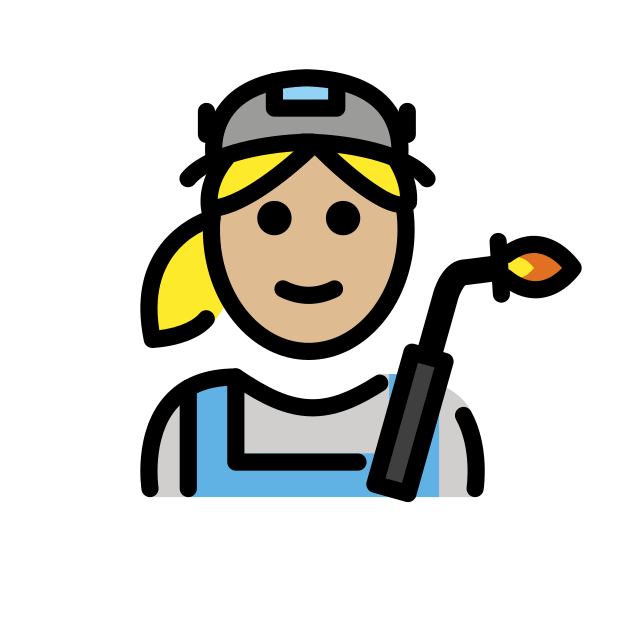
woman factory worker: medium-light skin tone